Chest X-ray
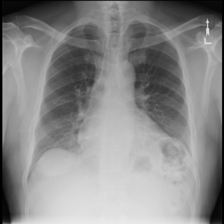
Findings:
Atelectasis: negative
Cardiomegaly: negative
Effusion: negative
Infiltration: positive
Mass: negative
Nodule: negative
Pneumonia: negative
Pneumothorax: negative
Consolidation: negative
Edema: negative
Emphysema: negative
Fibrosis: negative
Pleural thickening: negative
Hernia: negative